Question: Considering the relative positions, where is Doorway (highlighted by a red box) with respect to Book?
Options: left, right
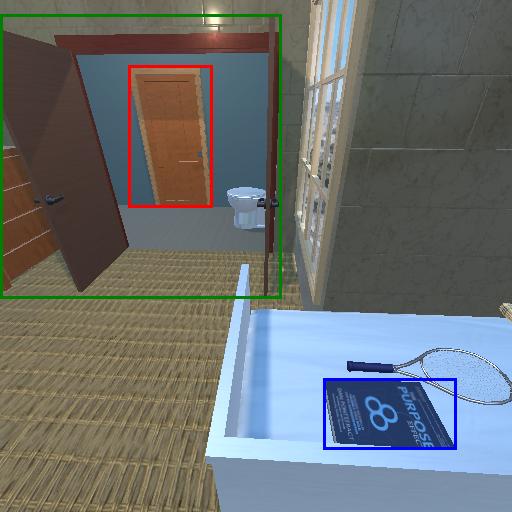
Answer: left